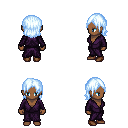
a pixel art fantasy rpg character, female body template, human, dark skin, purple robe, teal pants, white cyan long bangs hairstyle, brown shoes, four views (front, back, left, right), 2x2 character sprite sheet, small pixel art, hard edges, no anti-aliasing